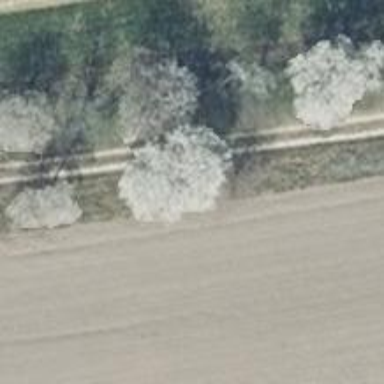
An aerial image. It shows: Row of deciduous broadleaved trees.